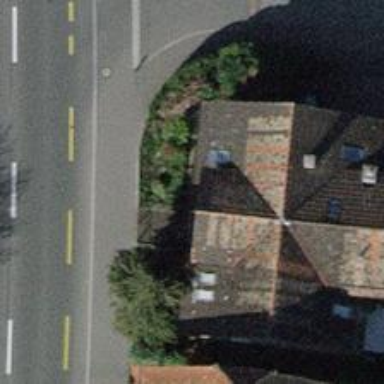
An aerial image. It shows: Hipped-roof building with apartments.